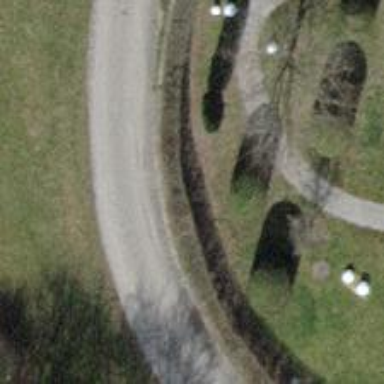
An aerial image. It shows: Hedge acting as barrier.